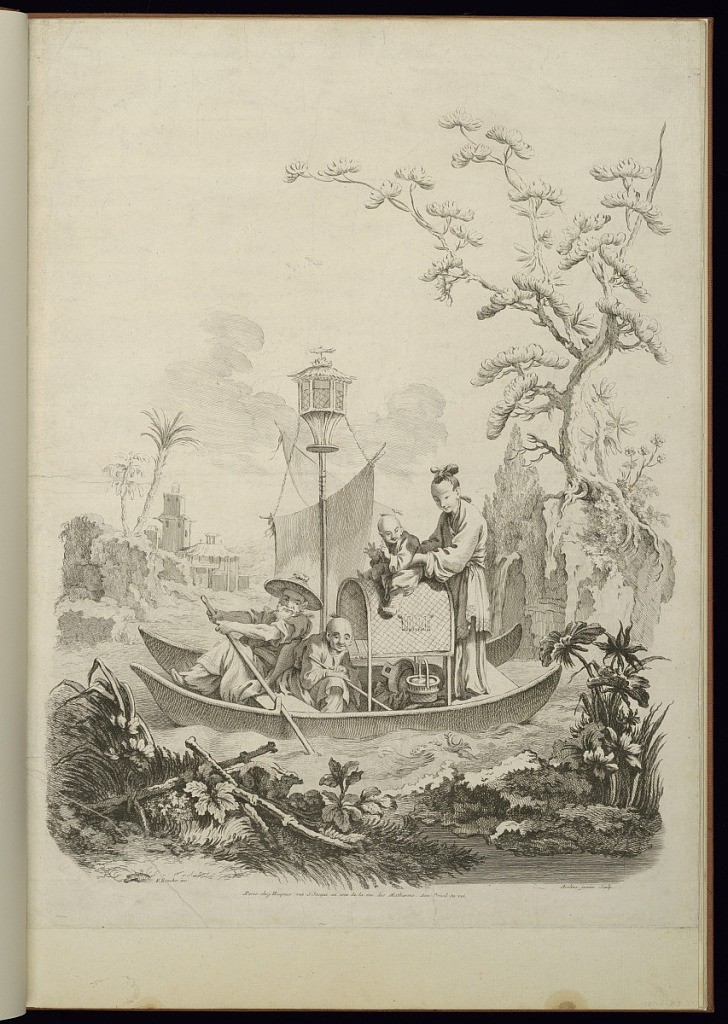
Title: Family in a Boat with Two Hulls
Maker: François Boucher, French, 1703–1770
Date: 1742-1749
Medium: Etching and engraving on white laid paper
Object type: Bound print
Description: Chinoiserie scene. On a small boat, a standing young woman holds a child at the back of the boat; at the front of the boat, an older, bearded man is rowing while a younger man with a queue looks out. The boat is placed in a landscape with rocks, pagodas, and palm trees. This composition is included in the tapestry made by the Manufacture royale de Beauvais after a design by François Boucher, called "La Pêche Chinoise." The plate is signed.